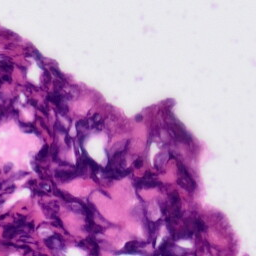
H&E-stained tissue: Tonsil